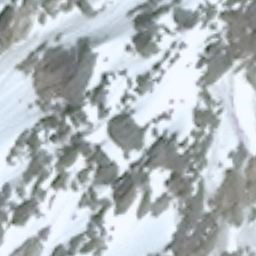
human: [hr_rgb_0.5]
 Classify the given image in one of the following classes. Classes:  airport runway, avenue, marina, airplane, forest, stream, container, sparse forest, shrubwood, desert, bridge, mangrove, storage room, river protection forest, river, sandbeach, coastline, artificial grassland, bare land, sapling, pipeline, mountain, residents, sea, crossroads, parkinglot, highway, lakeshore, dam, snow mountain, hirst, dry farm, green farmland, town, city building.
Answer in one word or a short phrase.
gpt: snow mountain